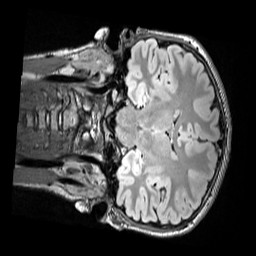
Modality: FLAIR
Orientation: coronal
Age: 13
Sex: male
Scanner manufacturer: siemens
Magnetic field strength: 3 T
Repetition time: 5 s
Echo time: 0.388 s